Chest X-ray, AP view. Patient: 40 years old, sex M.
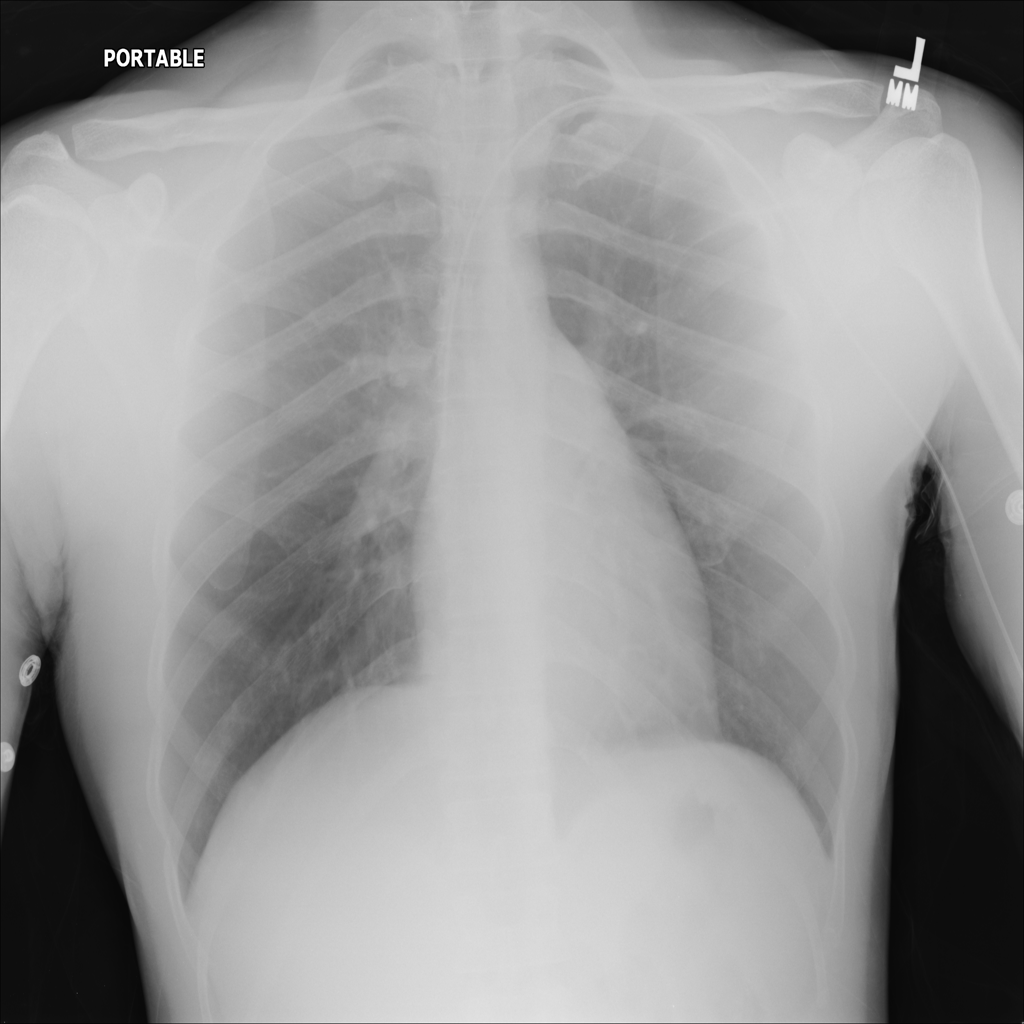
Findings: No Finding